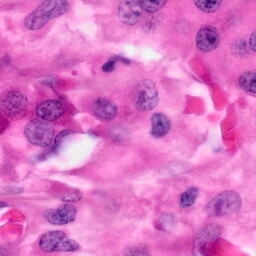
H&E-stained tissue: Pancreatic